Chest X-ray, PA view. Patient: 14 years old, sex M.
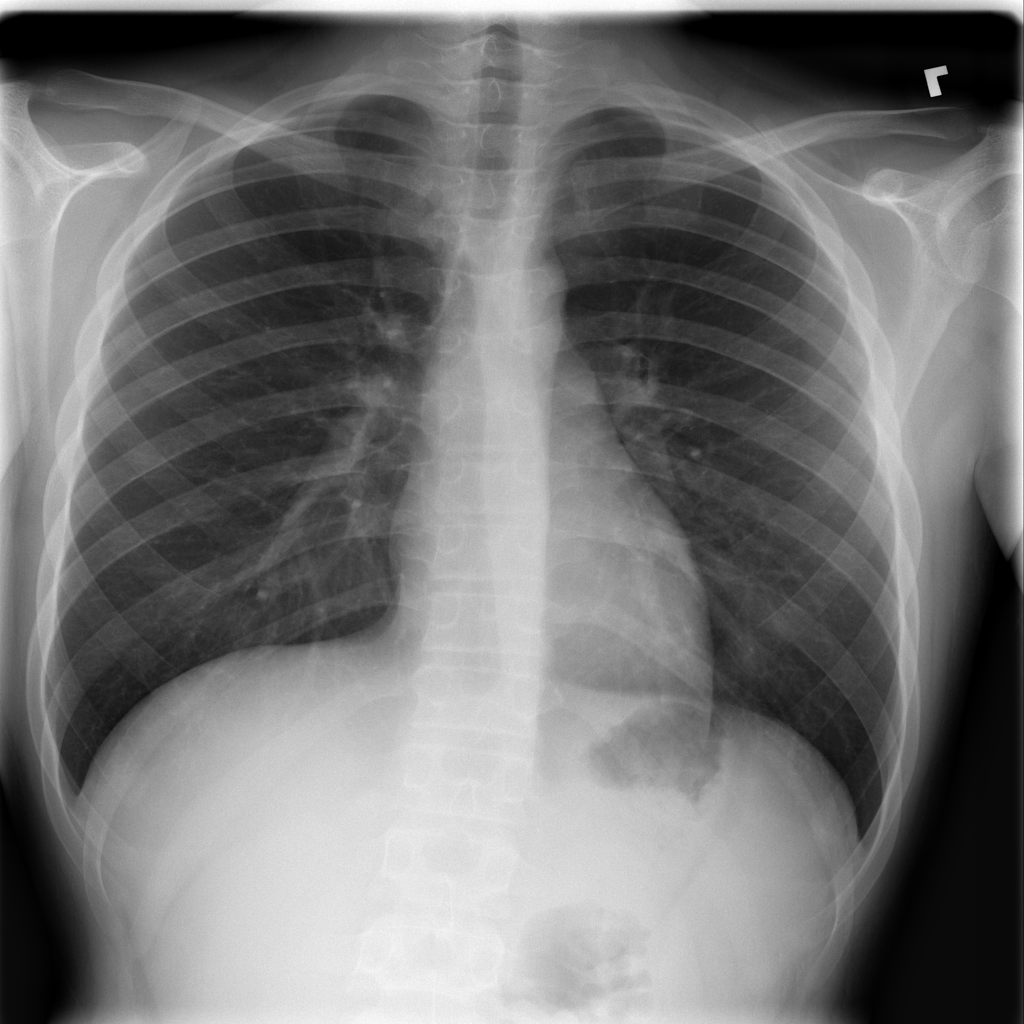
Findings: No Finding